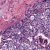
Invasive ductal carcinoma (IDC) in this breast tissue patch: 0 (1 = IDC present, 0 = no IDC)